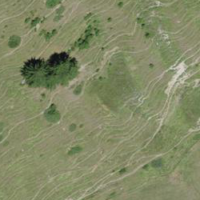
EUNIS habitat code: 26
Species observed at this site:
Capreolus capreolus